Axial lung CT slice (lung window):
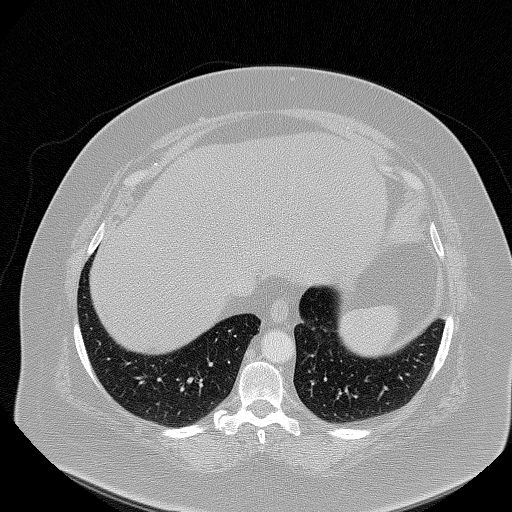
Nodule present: no